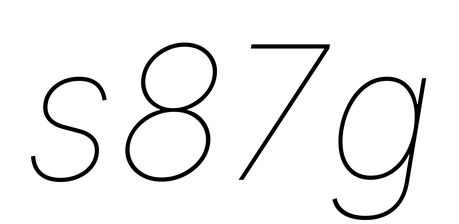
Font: Inter-Italic_Thin_Italic